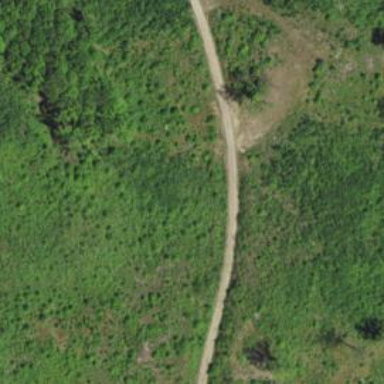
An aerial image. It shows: Abandoned railway track that is part of historic railway.